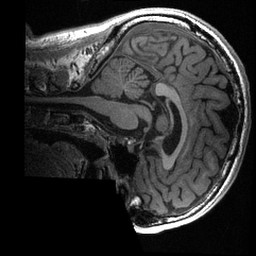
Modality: T1w
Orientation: sagittal
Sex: male
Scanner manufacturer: ge
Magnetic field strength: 3 T
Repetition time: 0.0064 s
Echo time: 0.00281 s